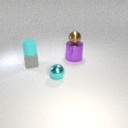
small gray rubber cube below small cyan rubber cylinder